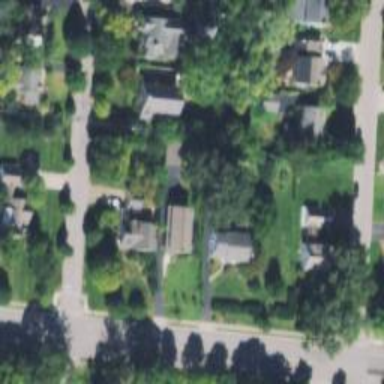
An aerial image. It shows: Residential driveway used as service road.